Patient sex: F
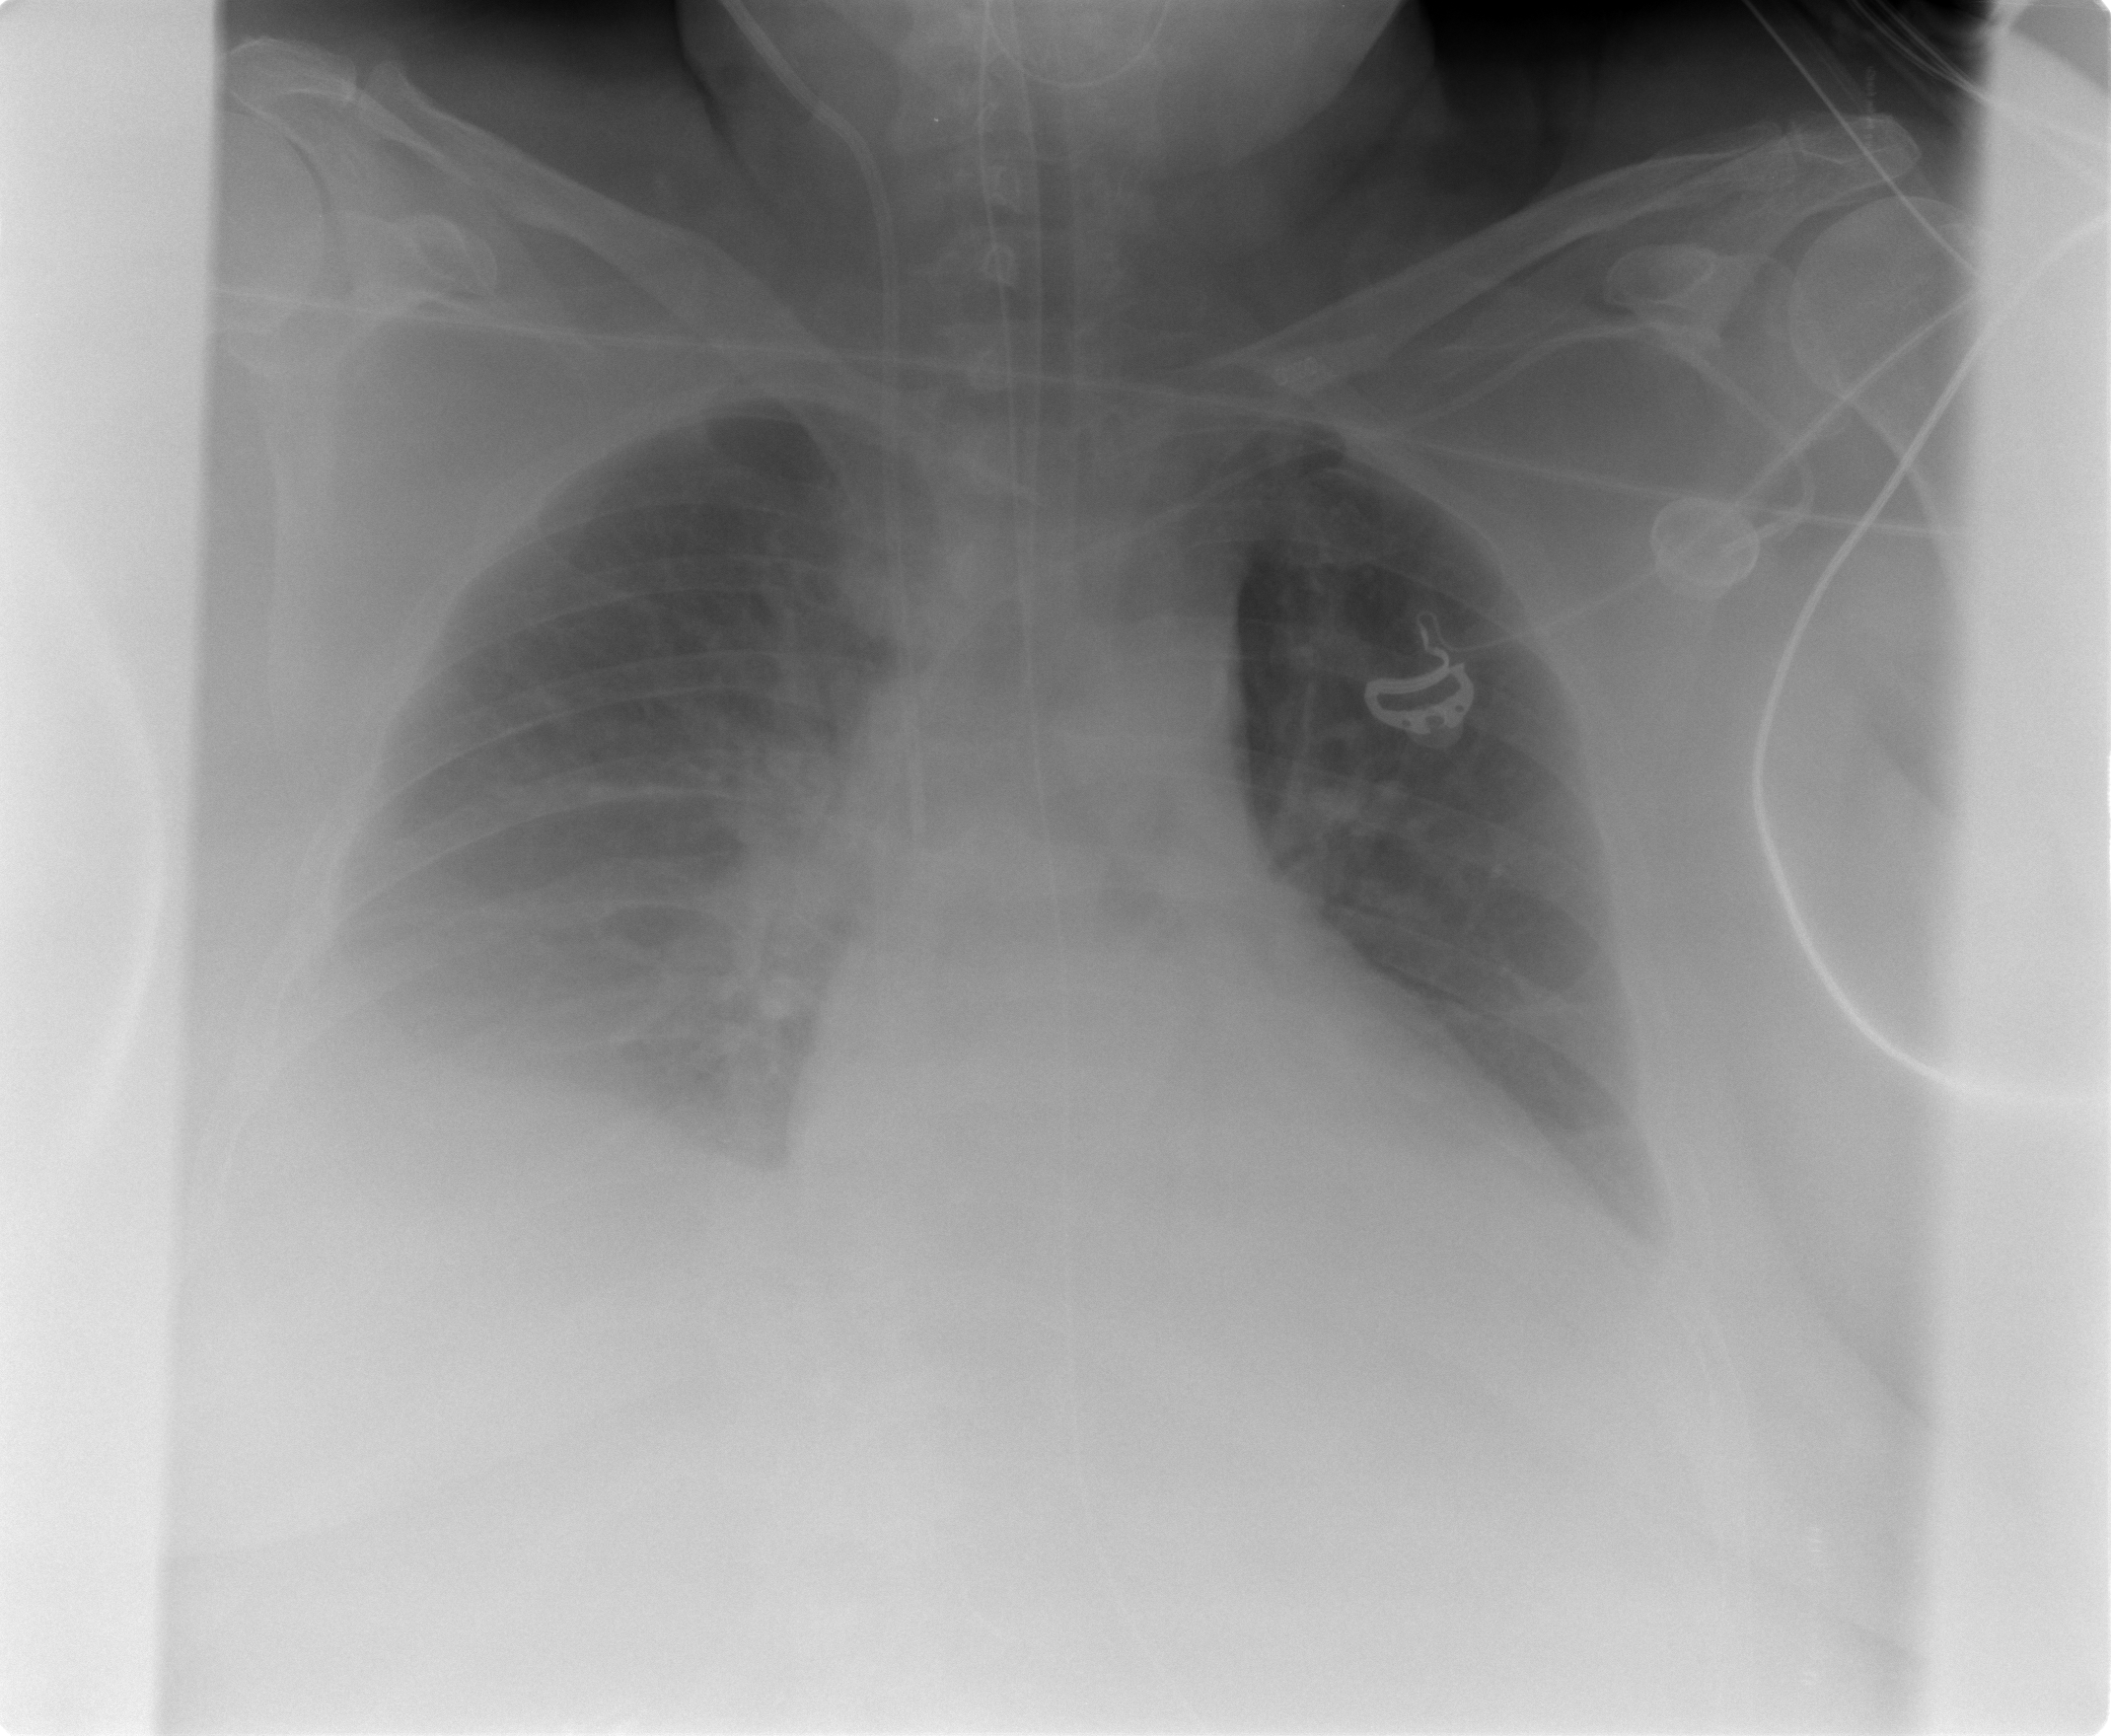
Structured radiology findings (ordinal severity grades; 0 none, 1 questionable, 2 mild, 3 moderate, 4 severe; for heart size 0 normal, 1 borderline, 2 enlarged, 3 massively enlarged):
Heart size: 0
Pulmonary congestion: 0
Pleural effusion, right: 2
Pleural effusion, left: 0
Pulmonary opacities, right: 0
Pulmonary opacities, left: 0
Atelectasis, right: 0
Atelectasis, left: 0